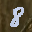
Label: 8